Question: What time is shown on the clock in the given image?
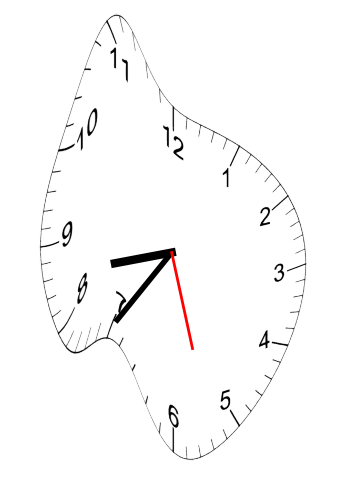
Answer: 08:35:27